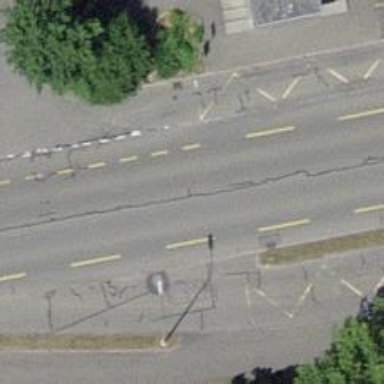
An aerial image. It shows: Secondary road with dedicated lane for cyclists.